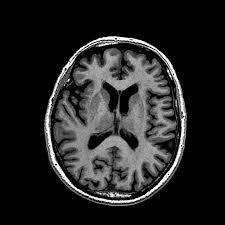
Label: notumor